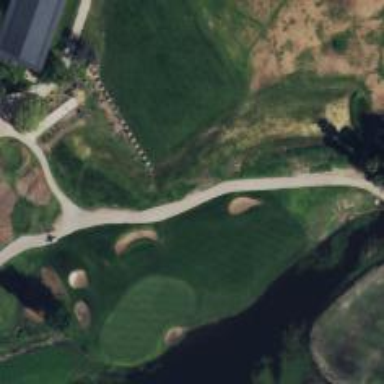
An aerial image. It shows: Path for golf carts.